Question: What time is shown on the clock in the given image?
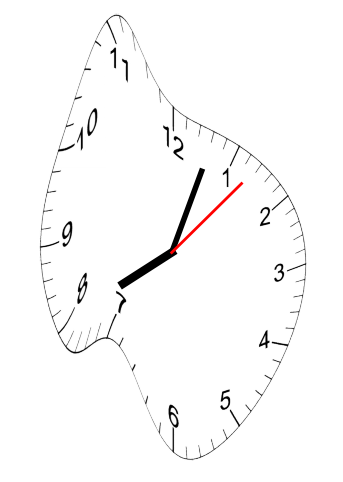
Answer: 08:03:07